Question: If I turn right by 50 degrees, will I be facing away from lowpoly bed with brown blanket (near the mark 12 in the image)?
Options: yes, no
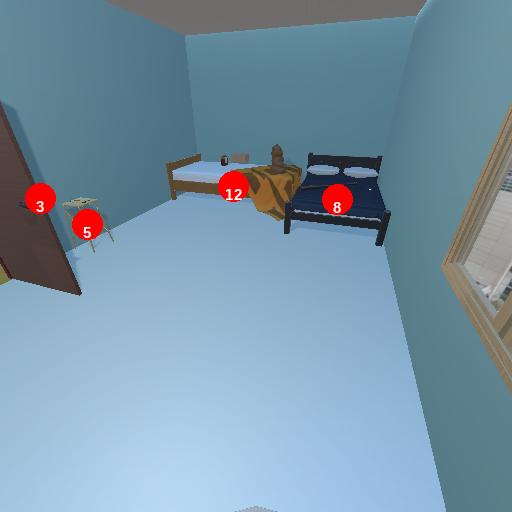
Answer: yes